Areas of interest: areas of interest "Soccer Field"
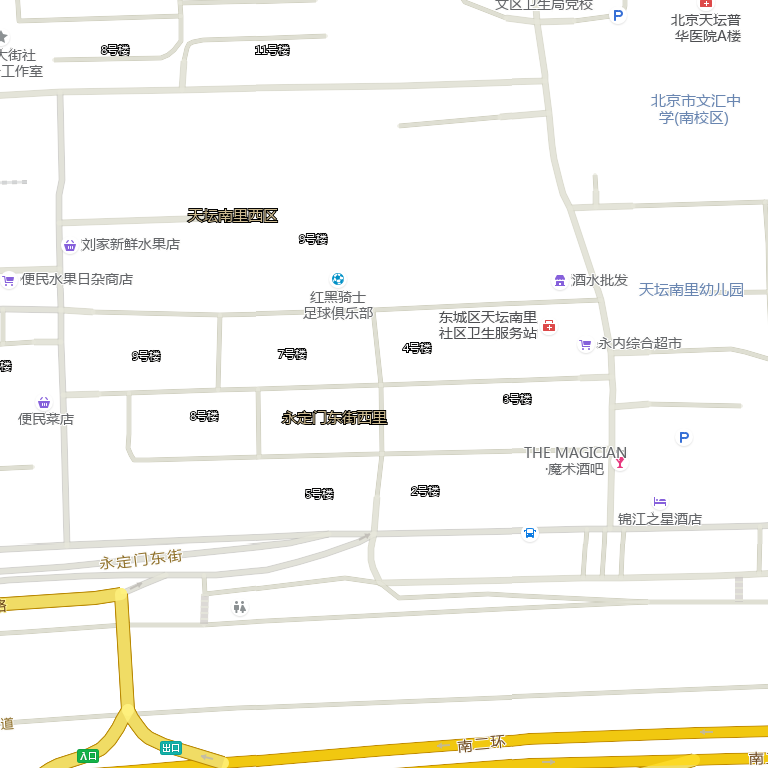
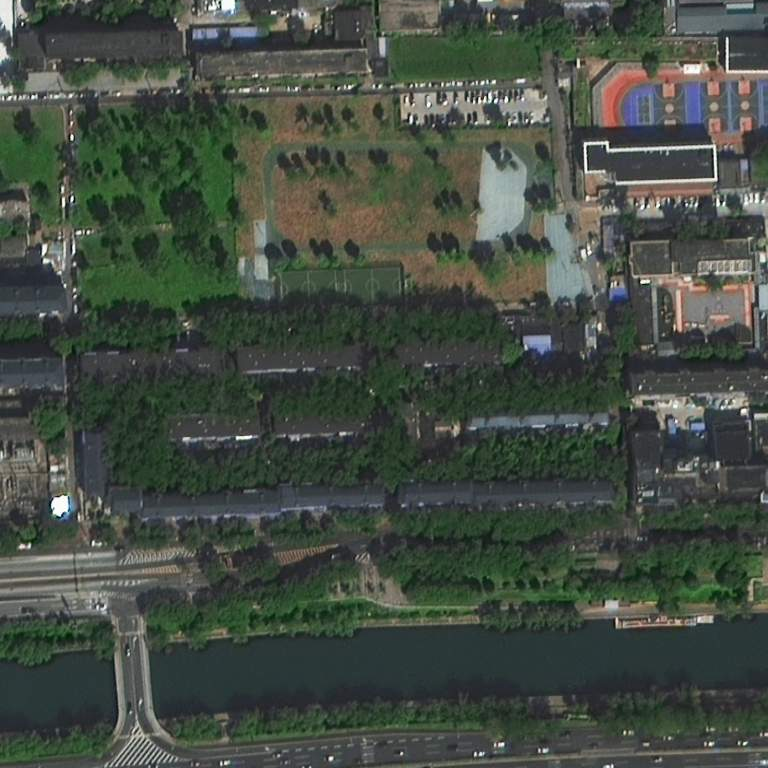